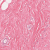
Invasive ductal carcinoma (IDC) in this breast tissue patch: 0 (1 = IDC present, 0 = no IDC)